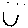
Label: smiley face